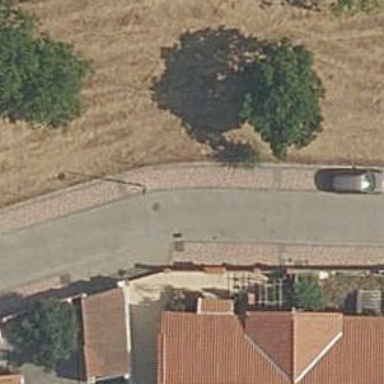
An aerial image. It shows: Residential road with asphalt surface and grade2 tracktype.